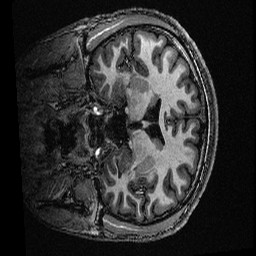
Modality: T1w
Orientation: coronal
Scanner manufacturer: ge
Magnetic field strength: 3 T
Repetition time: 0.00766 s
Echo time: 0.003476 s